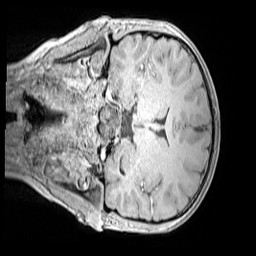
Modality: MP2RAGE
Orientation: coronal
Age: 11
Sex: female
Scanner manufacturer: siemens
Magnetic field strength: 3 T
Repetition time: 4 s
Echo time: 0.00299 s